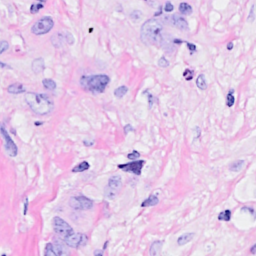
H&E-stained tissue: Breast